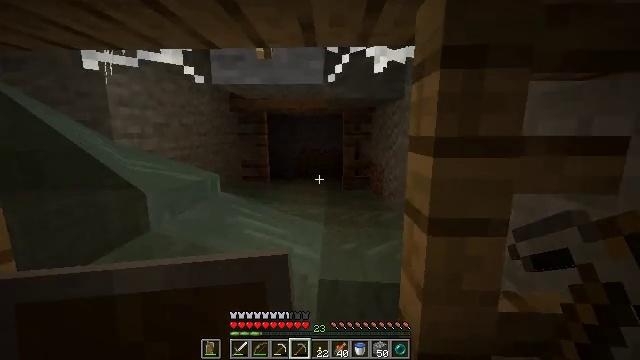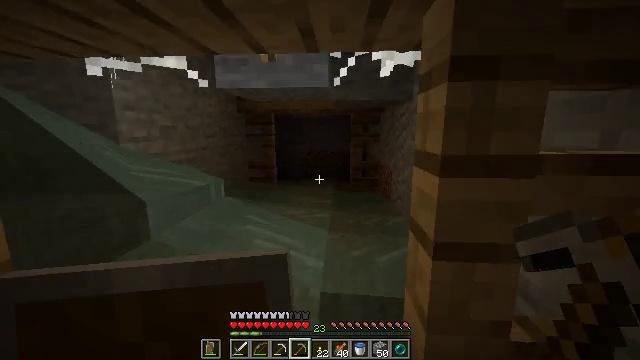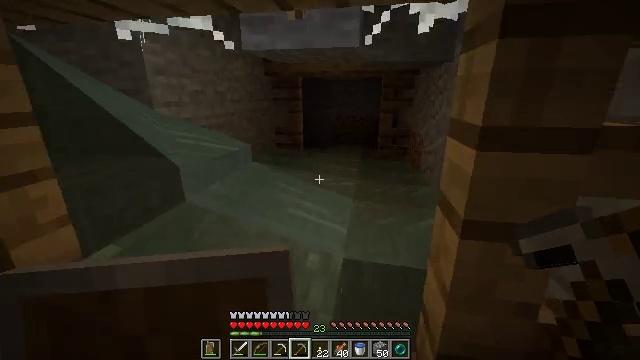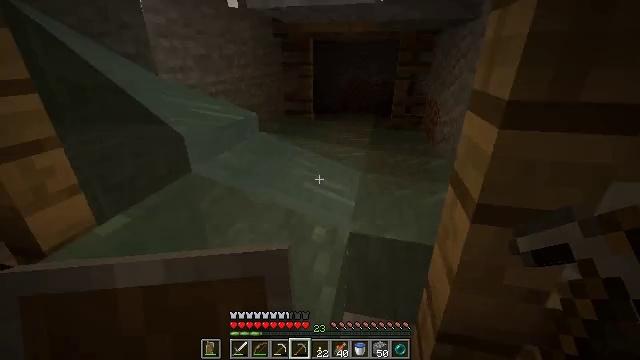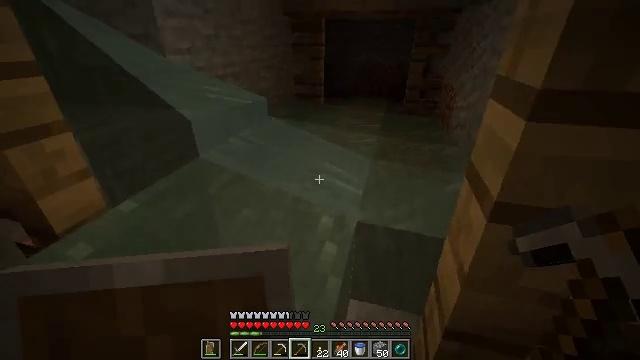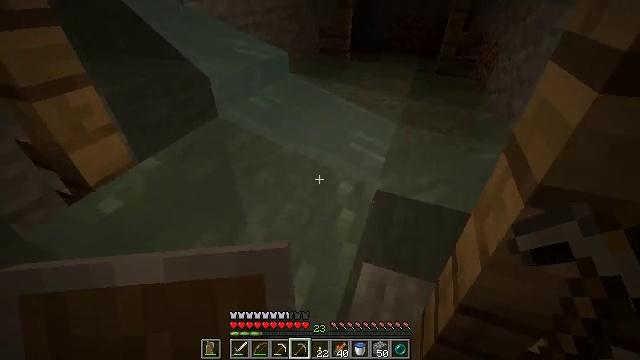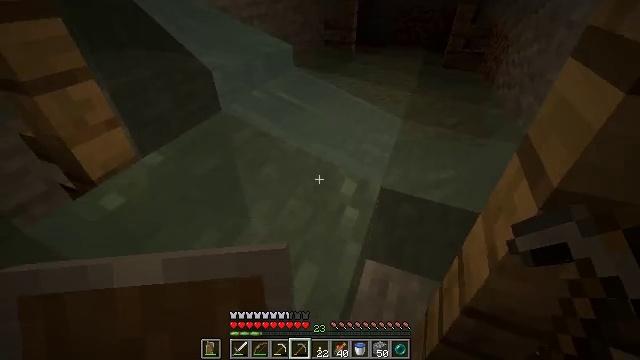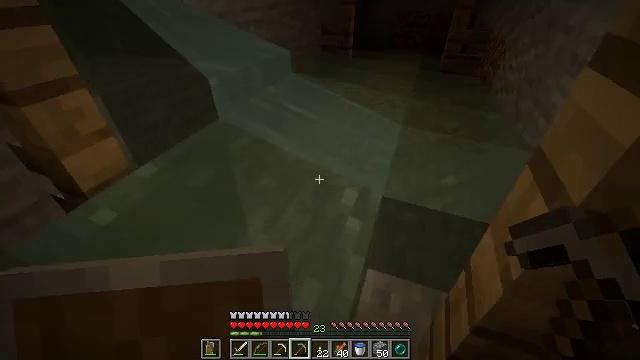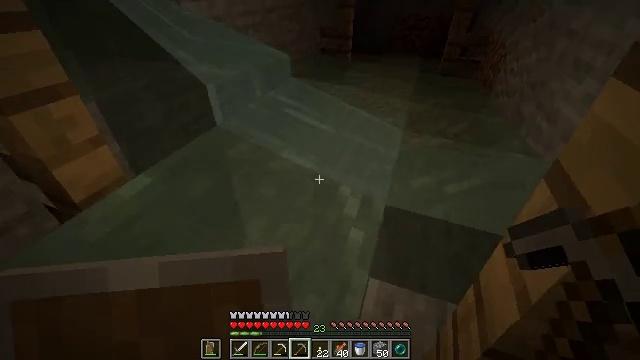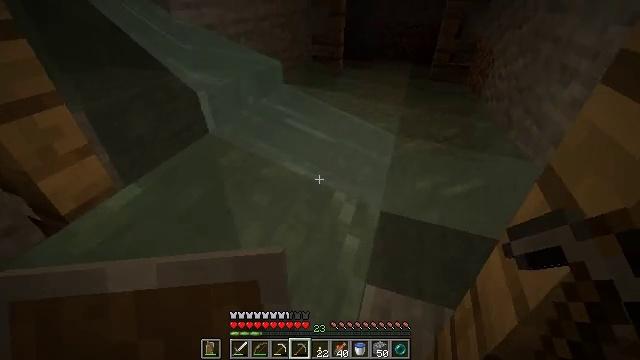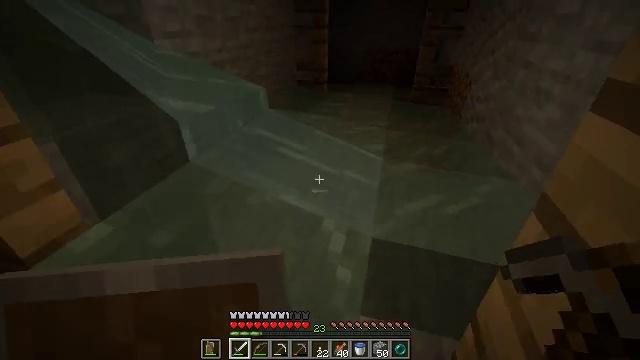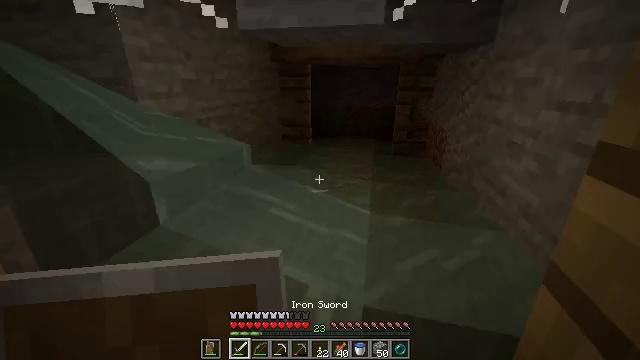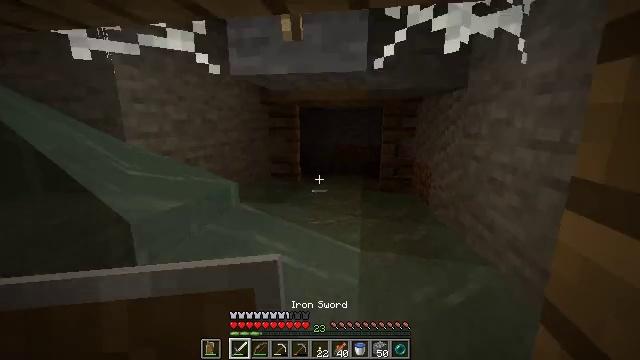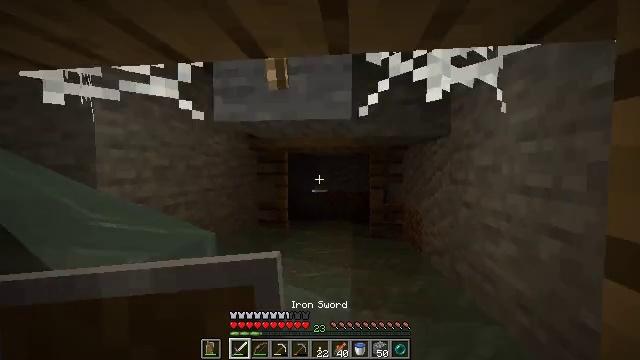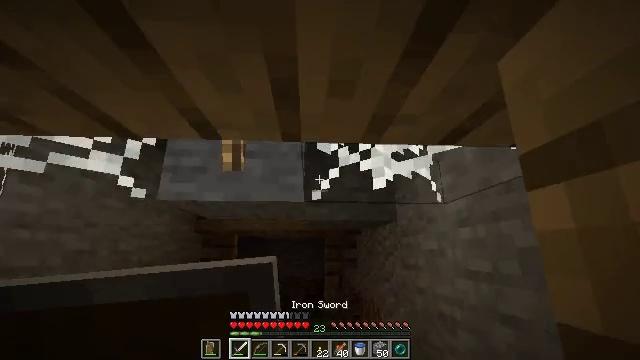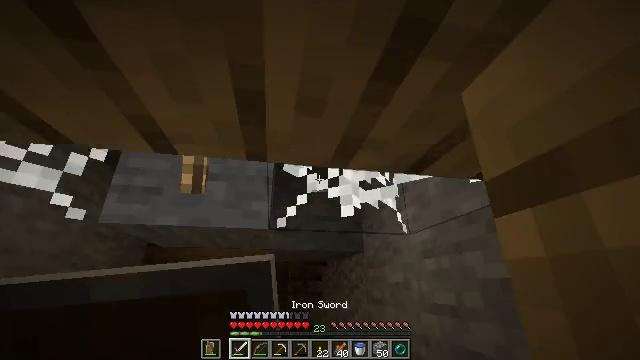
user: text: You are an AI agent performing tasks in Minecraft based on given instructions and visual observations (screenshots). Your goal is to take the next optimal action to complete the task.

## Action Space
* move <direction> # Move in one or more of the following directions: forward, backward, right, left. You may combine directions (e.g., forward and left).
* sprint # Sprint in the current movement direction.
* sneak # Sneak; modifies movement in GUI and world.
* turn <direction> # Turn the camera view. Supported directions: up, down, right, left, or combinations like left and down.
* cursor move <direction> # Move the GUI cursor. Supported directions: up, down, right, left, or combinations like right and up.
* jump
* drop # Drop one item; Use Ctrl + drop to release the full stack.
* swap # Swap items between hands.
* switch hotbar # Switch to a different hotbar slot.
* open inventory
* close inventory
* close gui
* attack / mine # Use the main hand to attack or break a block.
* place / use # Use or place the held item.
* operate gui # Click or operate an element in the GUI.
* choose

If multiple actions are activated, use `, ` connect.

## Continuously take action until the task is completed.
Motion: motion action
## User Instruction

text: Gather cobweb from abandoned mineshafts.
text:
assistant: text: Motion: move forward and move left, turn left
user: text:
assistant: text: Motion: move forward and move left, turn left and down
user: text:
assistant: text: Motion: move forward and move left, turn left and down
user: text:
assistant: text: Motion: move forward and move left, turn left and down
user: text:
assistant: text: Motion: move forward and move left, turn left and down
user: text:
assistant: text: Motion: move forward and move left, turn down
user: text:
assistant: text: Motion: move forward and move left
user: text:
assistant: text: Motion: move forward
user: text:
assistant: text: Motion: move forward, turn right and up
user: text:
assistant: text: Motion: move forward, turn right and up, switch to hotbar 1
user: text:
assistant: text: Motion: move forward, turn right and up, switch to hotbar 1
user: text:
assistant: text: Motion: move forward, turn right and up, switch to hotbar 1
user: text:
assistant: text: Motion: move forward, turn right and up
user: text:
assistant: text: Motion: move forward, turn right and up
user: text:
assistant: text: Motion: move forward, turn right and up
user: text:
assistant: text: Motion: move forward, turn right, attack / mine
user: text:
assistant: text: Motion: move forward and move left, attack / mine
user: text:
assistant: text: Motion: move forward and move left, attack / mine
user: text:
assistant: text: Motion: move forward and move left, attack / mine
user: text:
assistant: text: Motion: move forward and move left, attack / mine
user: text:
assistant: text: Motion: move forward and move left, attack / mine
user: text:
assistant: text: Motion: move forward and move left, turn right and up, attack / mine
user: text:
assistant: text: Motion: move forward and move left, turn right and up, attack / mine
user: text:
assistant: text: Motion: move back and move left, turn right and up, attack / mine
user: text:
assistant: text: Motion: move back, turn right and up, attack / mine
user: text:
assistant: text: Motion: move back, turn right, attack / mine
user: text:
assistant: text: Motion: move back, turn right, attack / mine
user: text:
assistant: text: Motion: turn left and down, attack / mine
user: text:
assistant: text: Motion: turn left and down, attack / mine
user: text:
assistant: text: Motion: turn left and down